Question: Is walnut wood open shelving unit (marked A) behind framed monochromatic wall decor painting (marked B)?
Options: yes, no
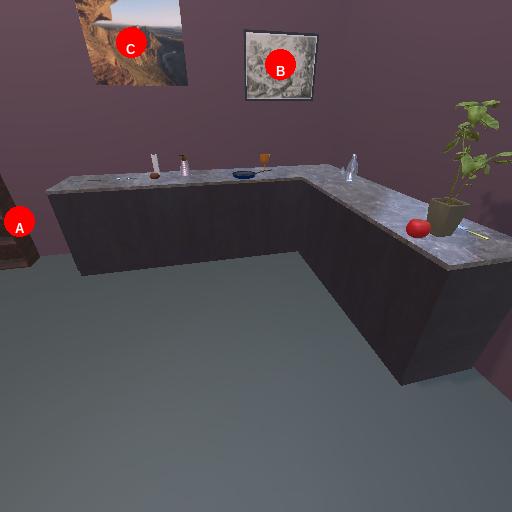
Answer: yes